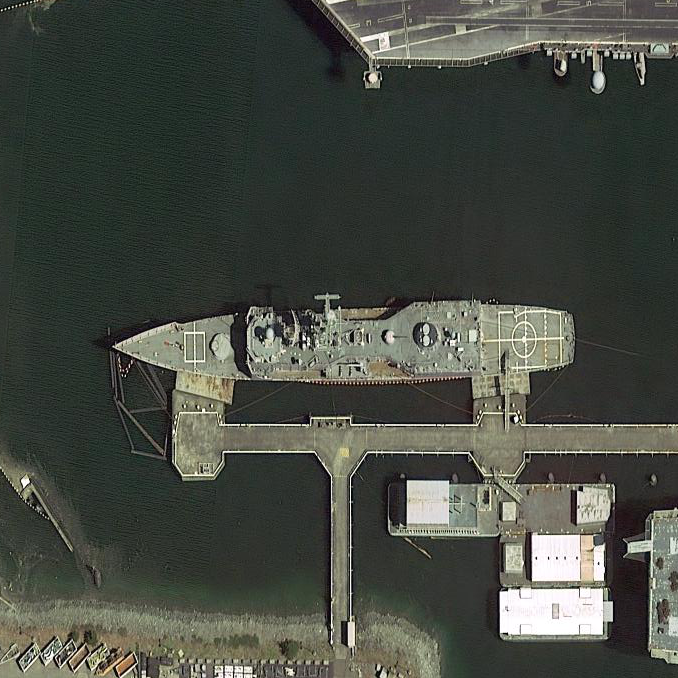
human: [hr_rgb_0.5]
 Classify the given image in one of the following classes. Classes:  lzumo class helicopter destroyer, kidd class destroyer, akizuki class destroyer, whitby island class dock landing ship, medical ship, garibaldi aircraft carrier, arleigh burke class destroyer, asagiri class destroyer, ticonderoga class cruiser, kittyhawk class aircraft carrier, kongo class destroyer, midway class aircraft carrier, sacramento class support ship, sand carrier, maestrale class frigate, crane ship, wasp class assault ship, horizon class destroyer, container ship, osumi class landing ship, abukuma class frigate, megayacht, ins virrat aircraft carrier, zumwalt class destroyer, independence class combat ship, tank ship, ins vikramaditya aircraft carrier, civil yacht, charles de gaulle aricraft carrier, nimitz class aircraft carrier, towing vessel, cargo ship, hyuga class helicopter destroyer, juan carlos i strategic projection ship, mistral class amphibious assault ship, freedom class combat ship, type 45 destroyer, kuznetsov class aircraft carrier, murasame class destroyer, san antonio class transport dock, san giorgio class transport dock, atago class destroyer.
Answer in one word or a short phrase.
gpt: Ticonderoga class cruiser